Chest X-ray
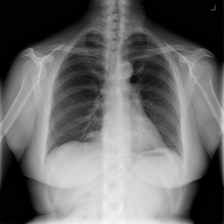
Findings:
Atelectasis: negative
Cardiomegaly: negative
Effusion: negative
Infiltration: negative
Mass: negative
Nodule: negative
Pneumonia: negative
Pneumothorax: positive
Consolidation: negative
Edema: negative
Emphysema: negative
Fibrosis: negative
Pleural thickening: negative
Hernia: negative